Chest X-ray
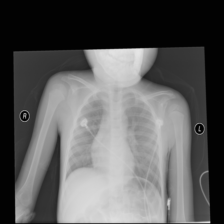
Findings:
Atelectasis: negative
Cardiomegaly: negative
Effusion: negative
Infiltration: positive
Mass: negative
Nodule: negative
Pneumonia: negative
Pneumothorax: negative
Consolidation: negative
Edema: negative
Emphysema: negative
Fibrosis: negative
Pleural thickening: negative
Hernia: negative